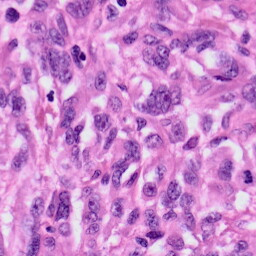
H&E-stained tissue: Skin